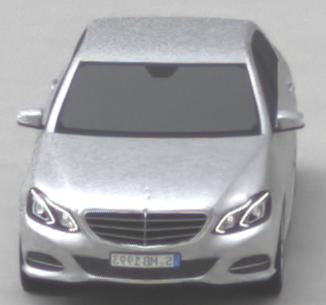
Make: Mercedes-Benz
Model: E 200
Detailed model: E-Class (212) Limousine
Model produced from: 2013/04
Model produced until: 2015/10
Doors: 4
Color: white
Road condition: dry road
Daytime: midday
Contrast: low contrast